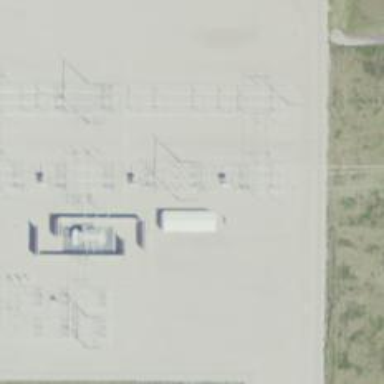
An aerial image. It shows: Switch used for power control.